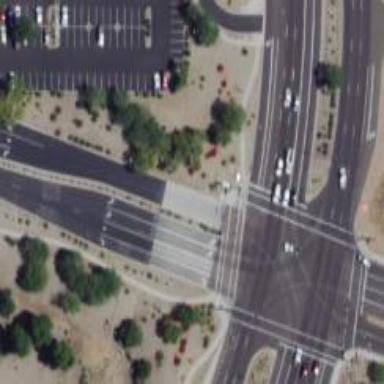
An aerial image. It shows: Solid stop line on the road.